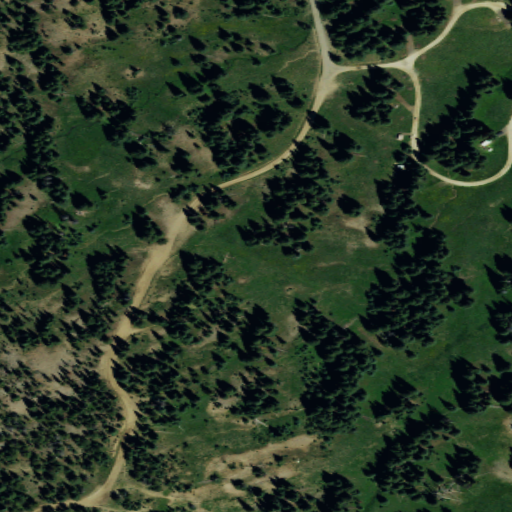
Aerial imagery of plain(s) in Washington named Clover Flats containing evergreen forest, shrub, woody wetlands, open development, low intensity development, medium intensity development, and high intensity development